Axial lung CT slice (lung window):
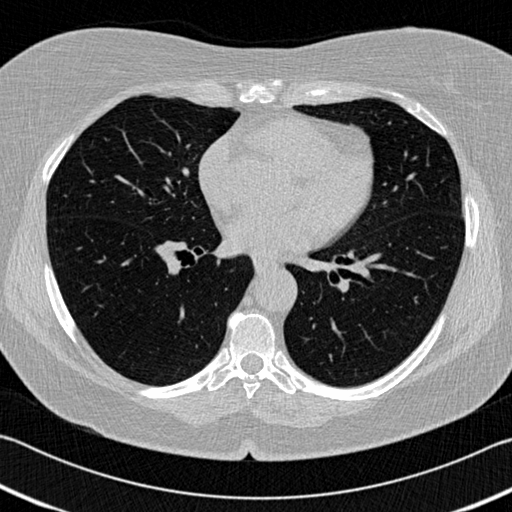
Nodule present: no